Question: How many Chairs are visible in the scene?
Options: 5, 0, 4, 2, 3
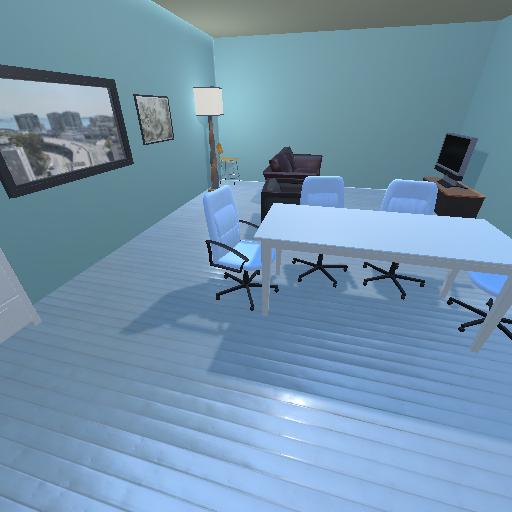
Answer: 5